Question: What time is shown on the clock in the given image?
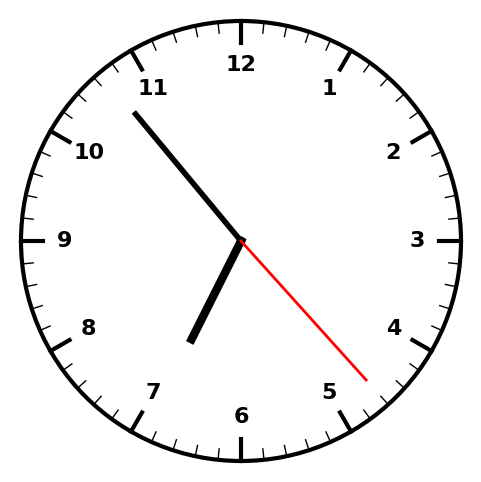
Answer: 06:53:23